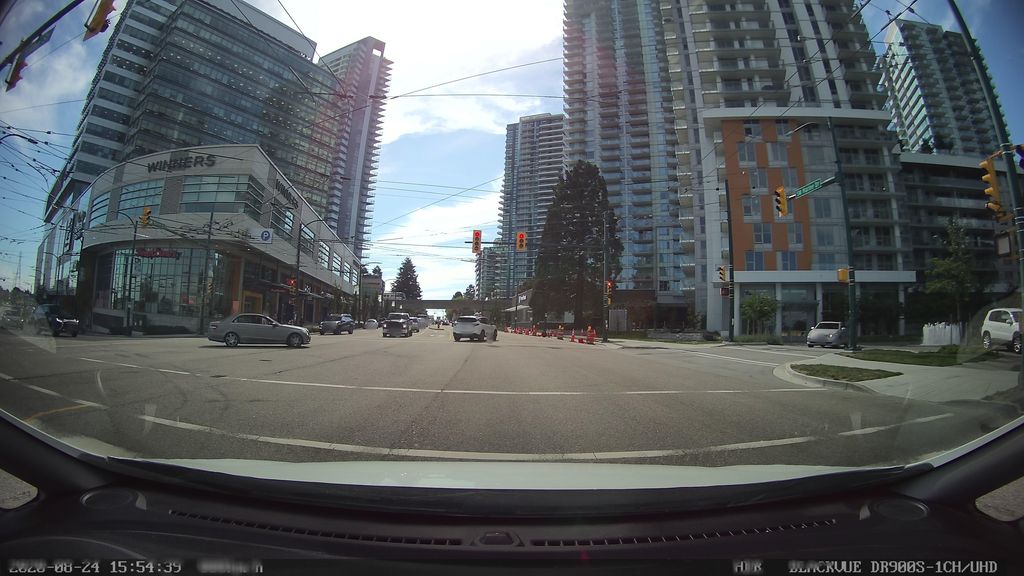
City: vancouver